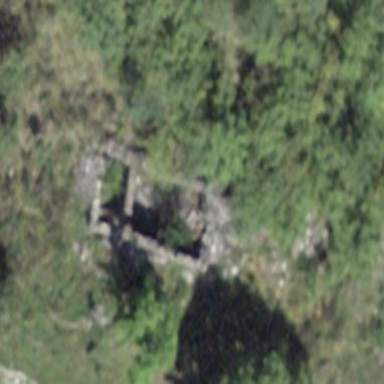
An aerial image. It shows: Historic building now in ruins.